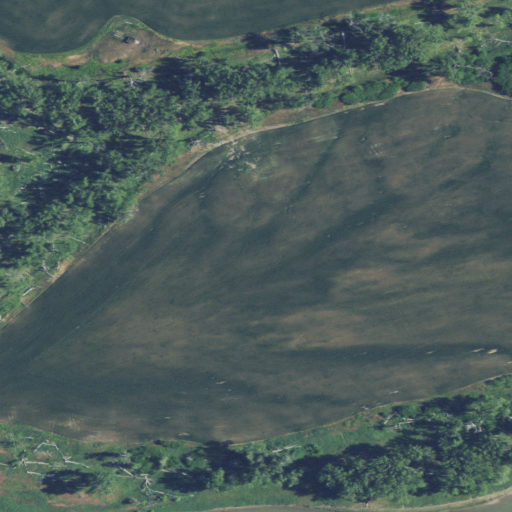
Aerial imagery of island in Montana named Archers Island containing cultivated crops, woody wetlands, herbaceous wetlands, grassland, and open water